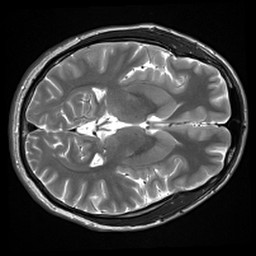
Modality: inplaneT2
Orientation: axial
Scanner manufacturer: siemens
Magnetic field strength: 3 T
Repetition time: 7.02 s
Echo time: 0.069 s